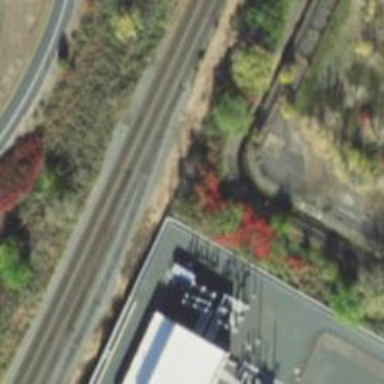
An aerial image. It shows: Railway siding for service.